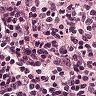
Metastatic tissue present: no